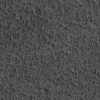
Atmospheric dust classification: not_dusty